Interaction volume radius: 10 \u00c5
Interaction volume height: 45 \u00c5
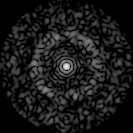
Disorder parameter: 0.8293